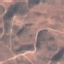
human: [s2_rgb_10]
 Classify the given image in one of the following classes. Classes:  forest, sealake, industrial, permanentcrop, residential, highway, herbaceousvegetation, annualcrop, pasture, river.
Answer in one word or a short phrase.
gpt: HerbaceousVegetation